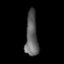
Tissue: lung
Cell type: T cells
Senescence score: 0.127
Nuclear area (px): 538
Mean DAPI intensity: 95.344